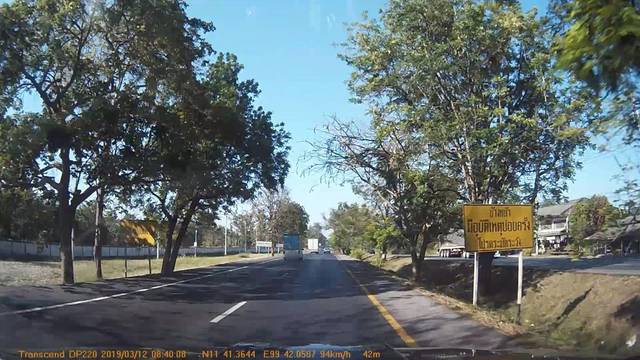
Region: Thailand
Coordinates: 11.689, 99.701